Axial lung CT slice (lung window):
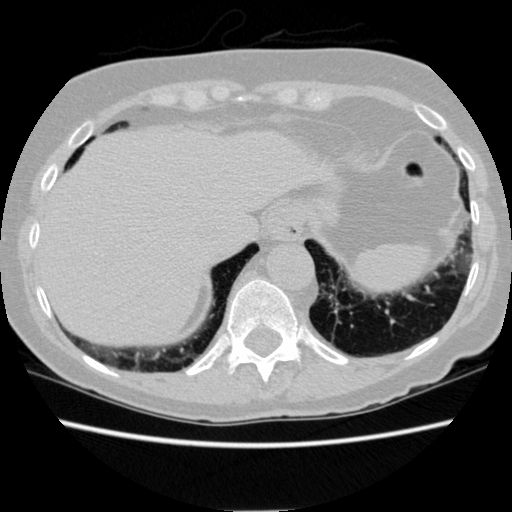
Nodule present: no